Interaction volume radius: 5 \u00c5
Interaction volume height: 20 \u00c5
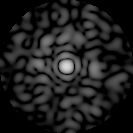
Disorder parameter: 0.8581